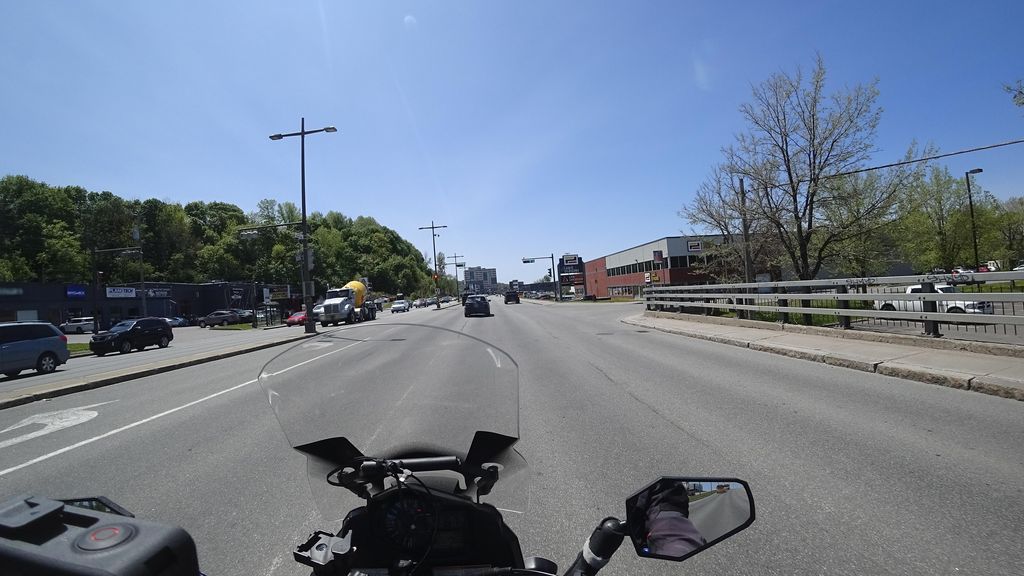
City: quebec_city